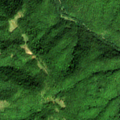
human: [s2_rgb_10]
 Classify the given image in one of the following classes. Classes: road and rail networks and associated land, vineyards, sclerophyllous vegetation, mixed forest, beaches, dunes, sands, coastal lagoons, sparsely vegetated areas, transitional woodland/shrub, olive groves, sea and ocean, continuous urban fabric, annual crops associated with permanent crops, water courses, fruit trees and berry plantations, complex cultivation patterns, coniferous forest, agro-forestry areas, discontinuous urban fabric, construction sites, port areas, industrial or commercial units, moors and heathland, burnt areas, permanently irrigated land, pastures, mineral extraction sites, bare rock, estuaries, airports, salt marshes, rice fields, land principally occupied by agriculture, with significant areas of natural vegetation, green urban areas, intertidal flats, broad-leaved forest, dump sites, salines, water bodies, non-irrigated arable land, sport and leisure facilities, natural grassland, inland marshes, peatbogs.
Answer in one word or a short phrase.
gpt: land principally occupied by agriculture, with significant areas of natural vegetation, broad-leaved forest